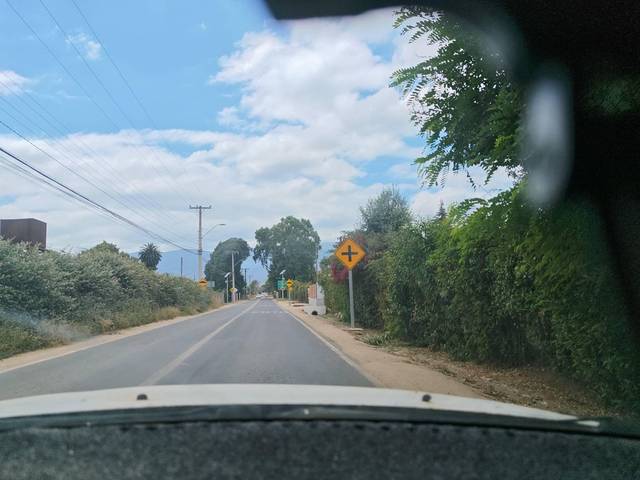
Region: Chile
Coordinates: -33.034, -71.243